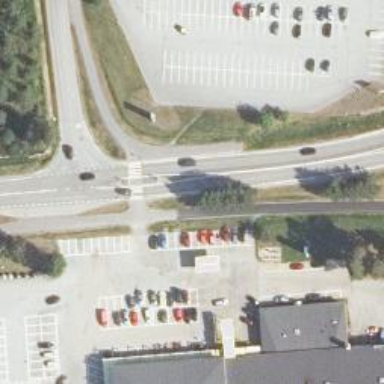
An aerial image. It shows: Marked road crossing.